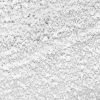
Atmospheric dust classification: not_dusty